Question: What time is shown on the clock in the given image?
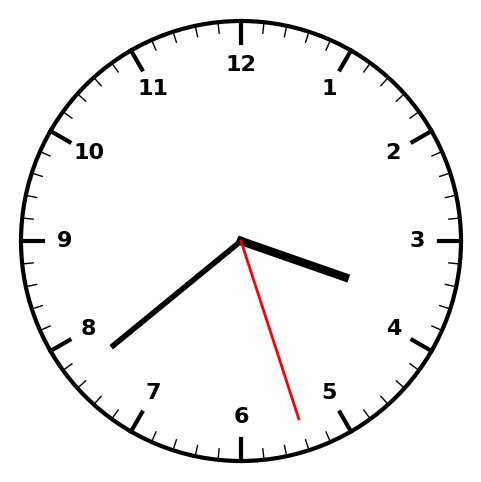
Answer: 03:38:27